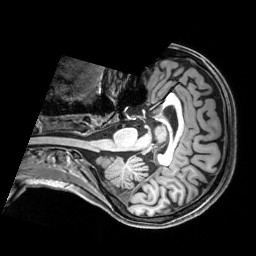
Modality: T1w
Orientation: axial
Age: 27
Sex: female